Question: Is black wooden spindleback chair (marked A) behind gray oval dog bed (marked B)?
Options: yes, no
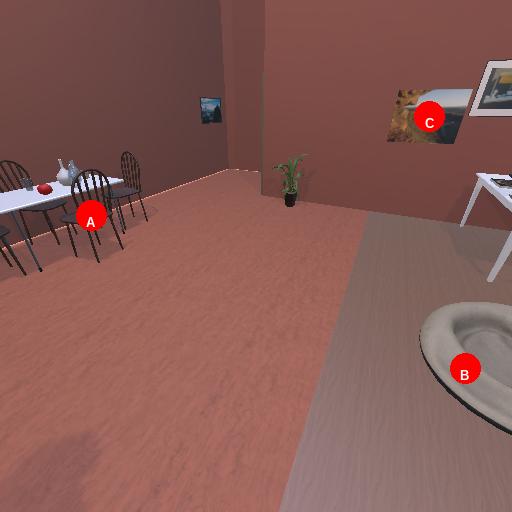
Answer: yes